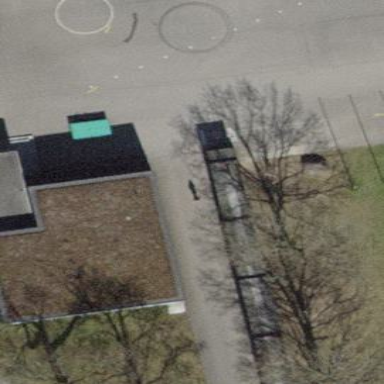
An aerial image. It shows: School building.